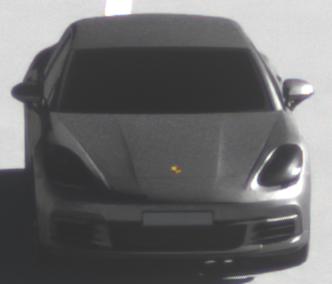
Make: Porsche
Model: Panamera
Detailed model: Panamera (971)
Model produced from: 2016/11
Model produced until: 2018/08
Doors: 5
Color: gray
Road condition: dry road
Daytime: morning or afternoon
Contrast: high contrast